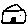
Label: house